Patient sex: F
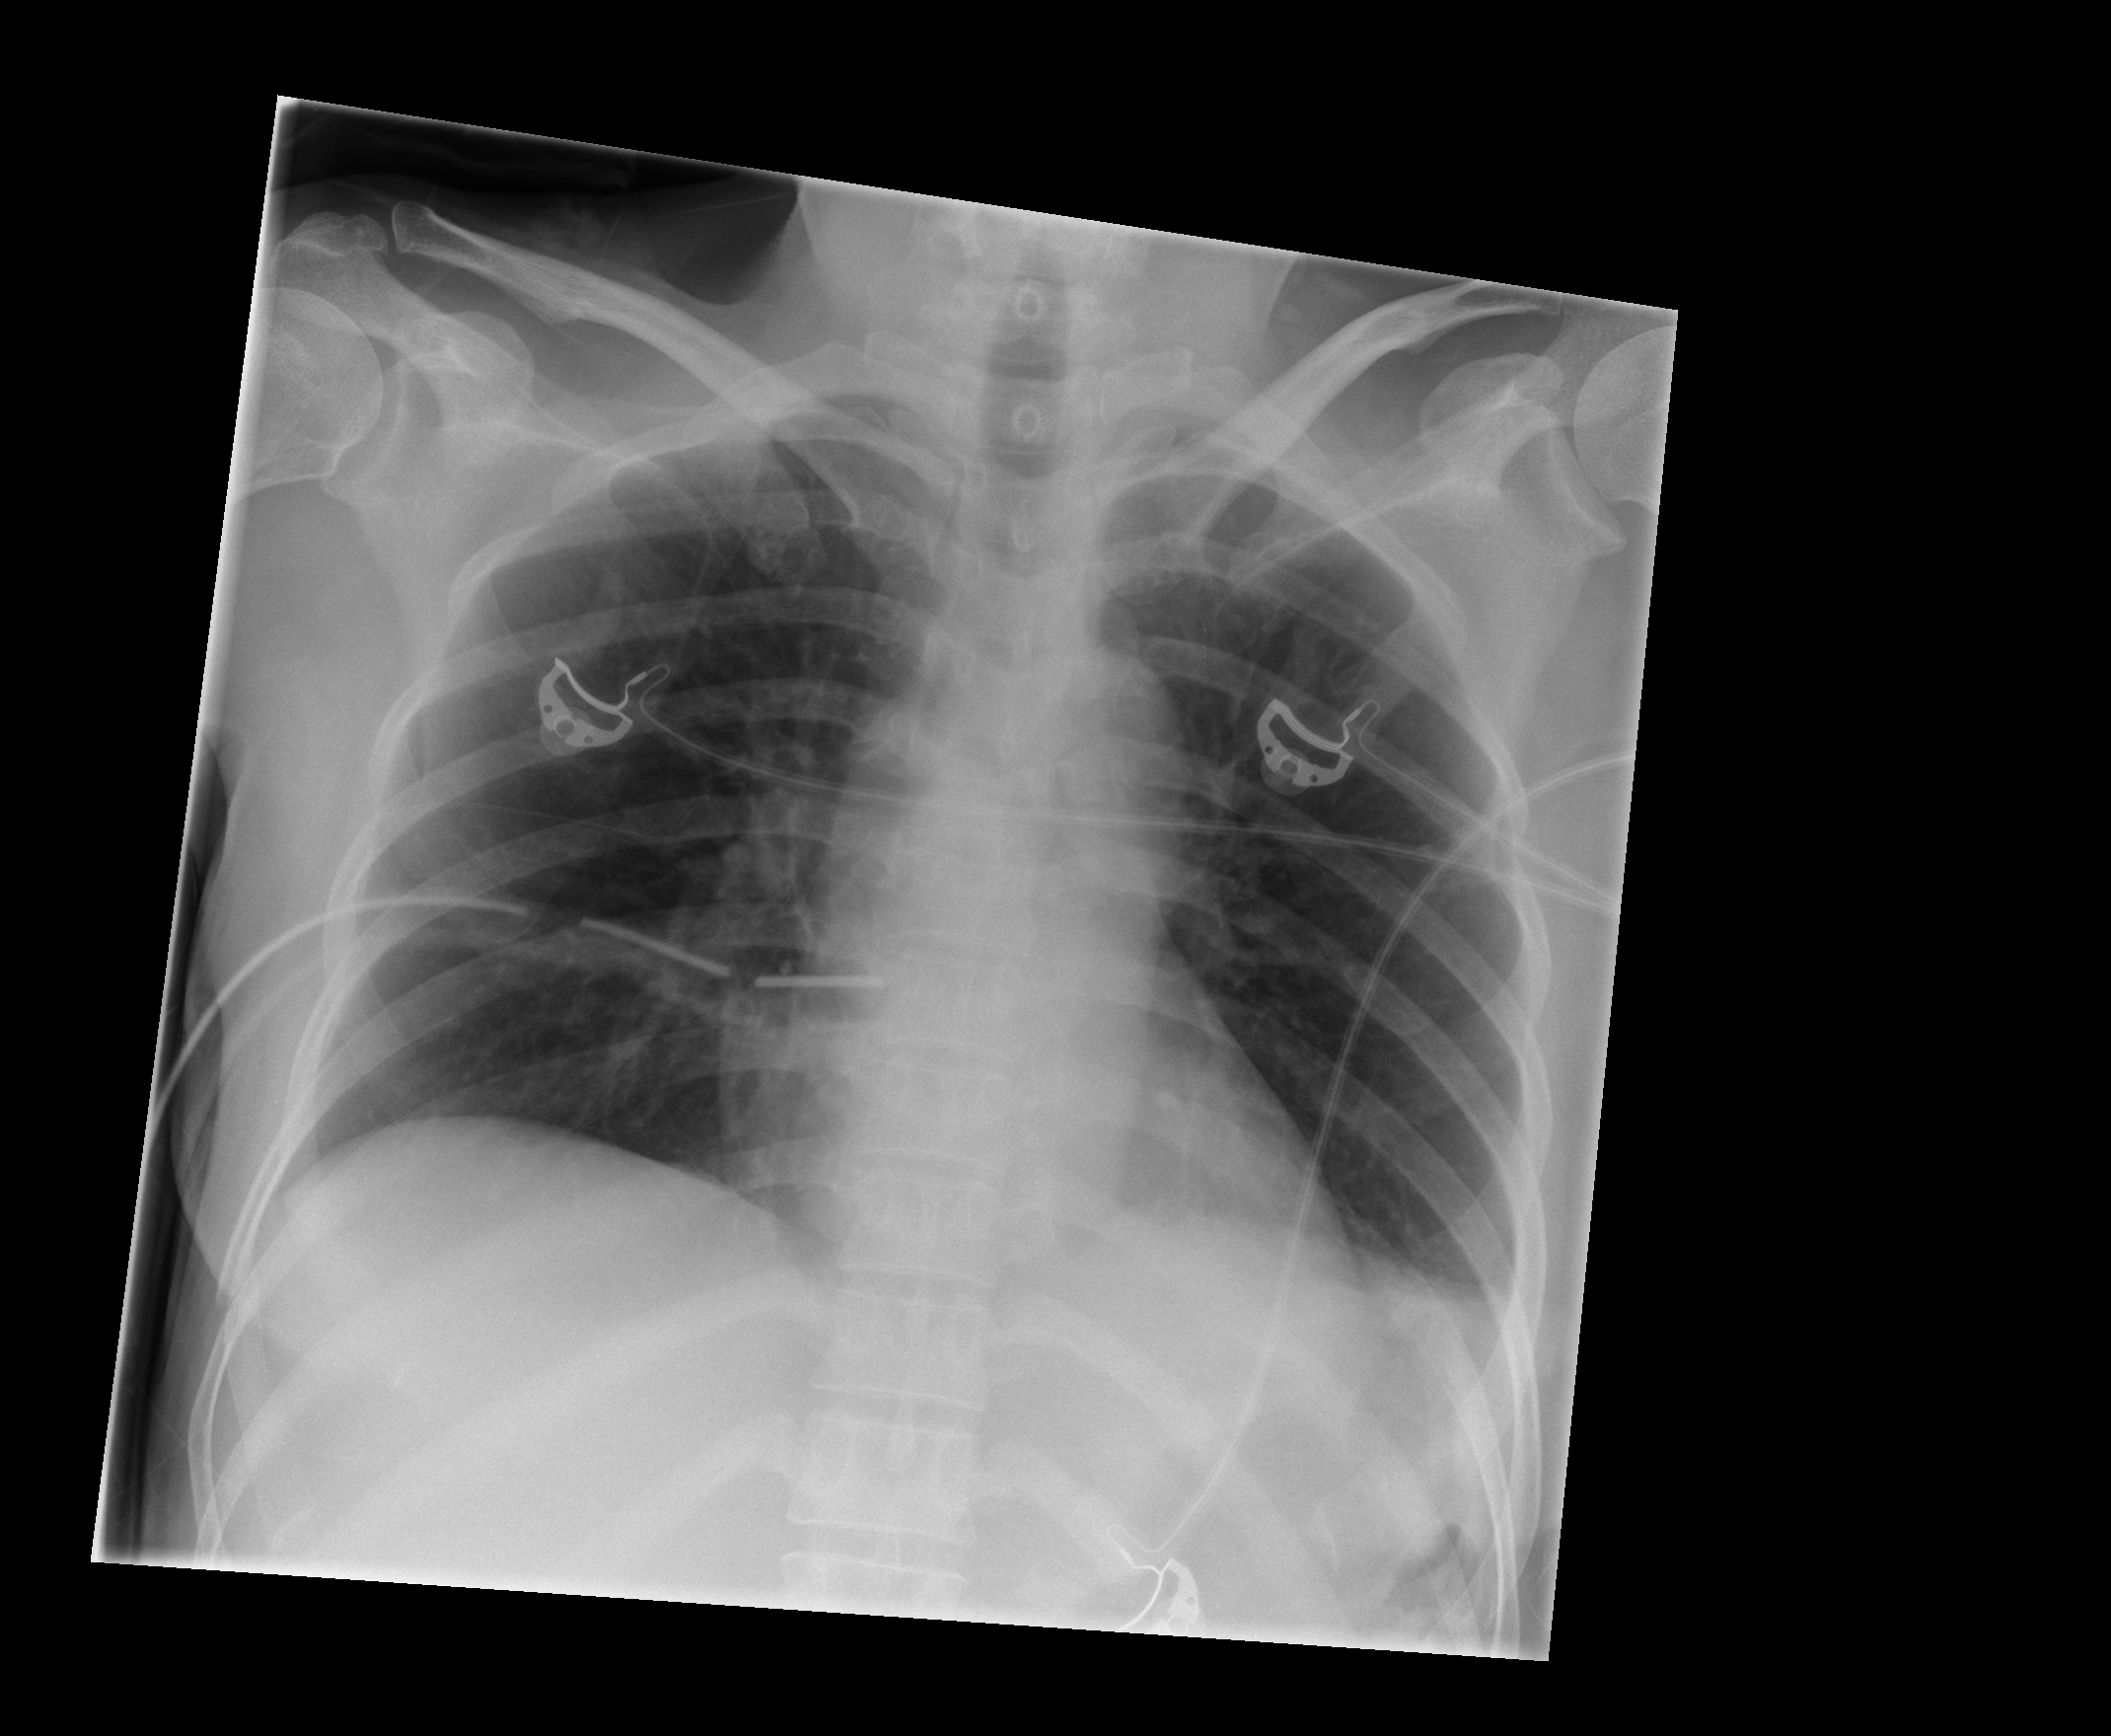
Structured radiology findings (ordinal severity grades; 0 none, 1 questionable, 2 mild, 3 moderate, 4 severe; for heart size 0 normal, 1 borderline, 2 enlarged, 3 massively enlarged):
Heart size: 0
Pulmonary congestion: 0
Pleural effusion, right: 0
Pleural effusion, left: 1
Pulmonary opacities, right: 0
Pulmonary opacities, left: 0
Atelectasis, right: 0
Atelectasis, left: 2